Current action and preconditions to check: path_clear

Your task: For each precondition in the list above, predict whether it will hold at this action.

Consider the current scene as observed from the mobile robot's camera, and analyze the predicted future states of all dynamic agents (e.g., people, animals, vehicles, or any moving entities) within the NEXT SECOND.

IMPORTANT: Only answer "very likely" if you are absolutely certain—based on strong, clear evidence—that a dynamic agent will violate the precondition in the predicted future state. Do NOT answer "very likely" for unlikely, ambiguous, or low-probability risks.

Ask yourself for each precondition: Is there a high probability, with clear and convincing evidence, that the predicted future states of any dynamic agent will interfere with the predicted future state of the currently executing action within the NEXT SECOND, causing that precondition to fail?

Assess the risk level based on these predictions. Use "likely" or "very likely" if motions create a clear risk of interference.

Use "neutral" or "improbable" if agents are nearby but their predicted paths are clearly diverging or non-conflicting.

Failure Risk Categories: "very improbable", "improbable", "neutral", "likely", "very likely"

Answer Format: Output ONLY the probability_of_failure value from these categories: "very improbable", "improbable", "neutral", "likely", "very likely"

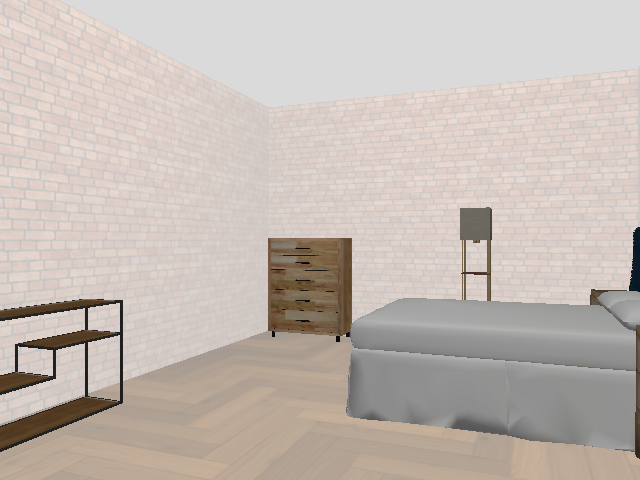

Answer: very improbable